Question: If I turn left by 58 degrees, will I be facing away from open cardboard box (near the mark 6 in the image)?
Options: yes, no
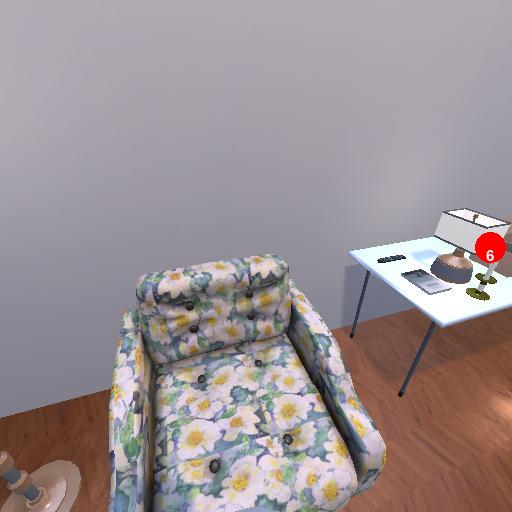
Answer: yes